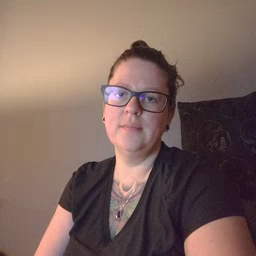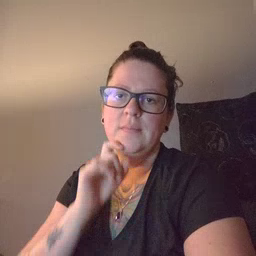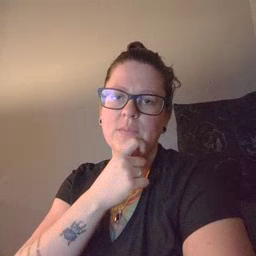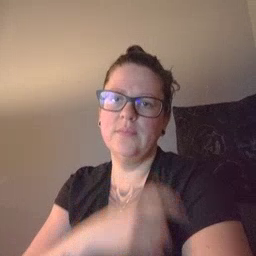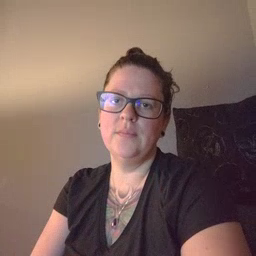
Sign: cereal